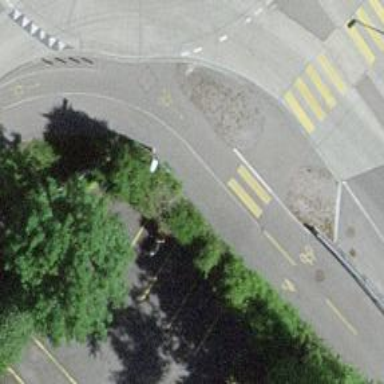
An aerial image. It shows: Asphalt cycleway.